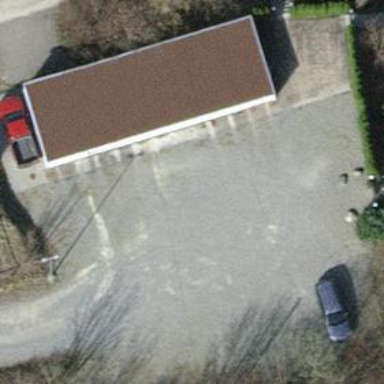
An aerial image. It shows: Parking area with surface.